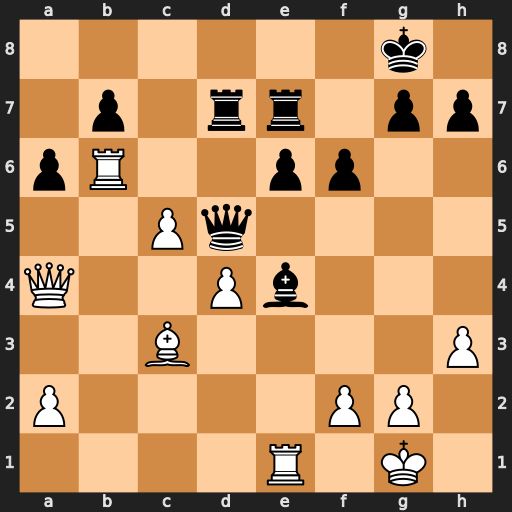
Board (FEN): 6k1/1p1rr1pp/pR2pp2/2Pq4/Q2Pb3/2B4P/P4PP1/4R1K1
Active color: w
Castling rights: -
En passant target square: -
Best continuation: Rd6 Rxd6 cxd6